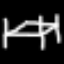
Label: bed